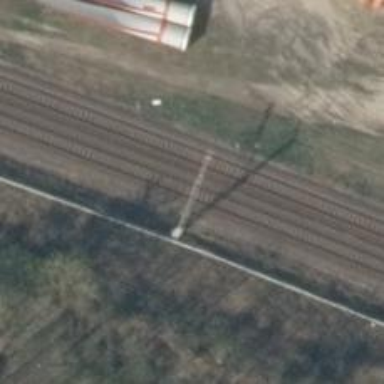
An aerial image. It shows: Railway milestone with catenary mast.